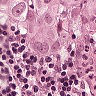
Metastatic tissue present: yes